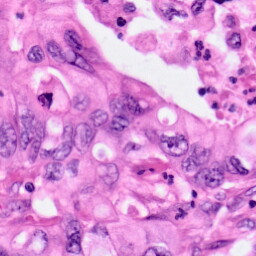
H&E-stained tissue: Pancreatic